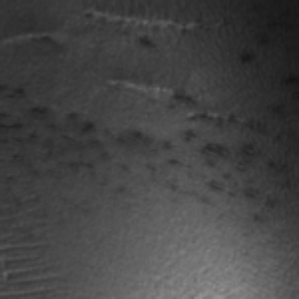
Label: frost